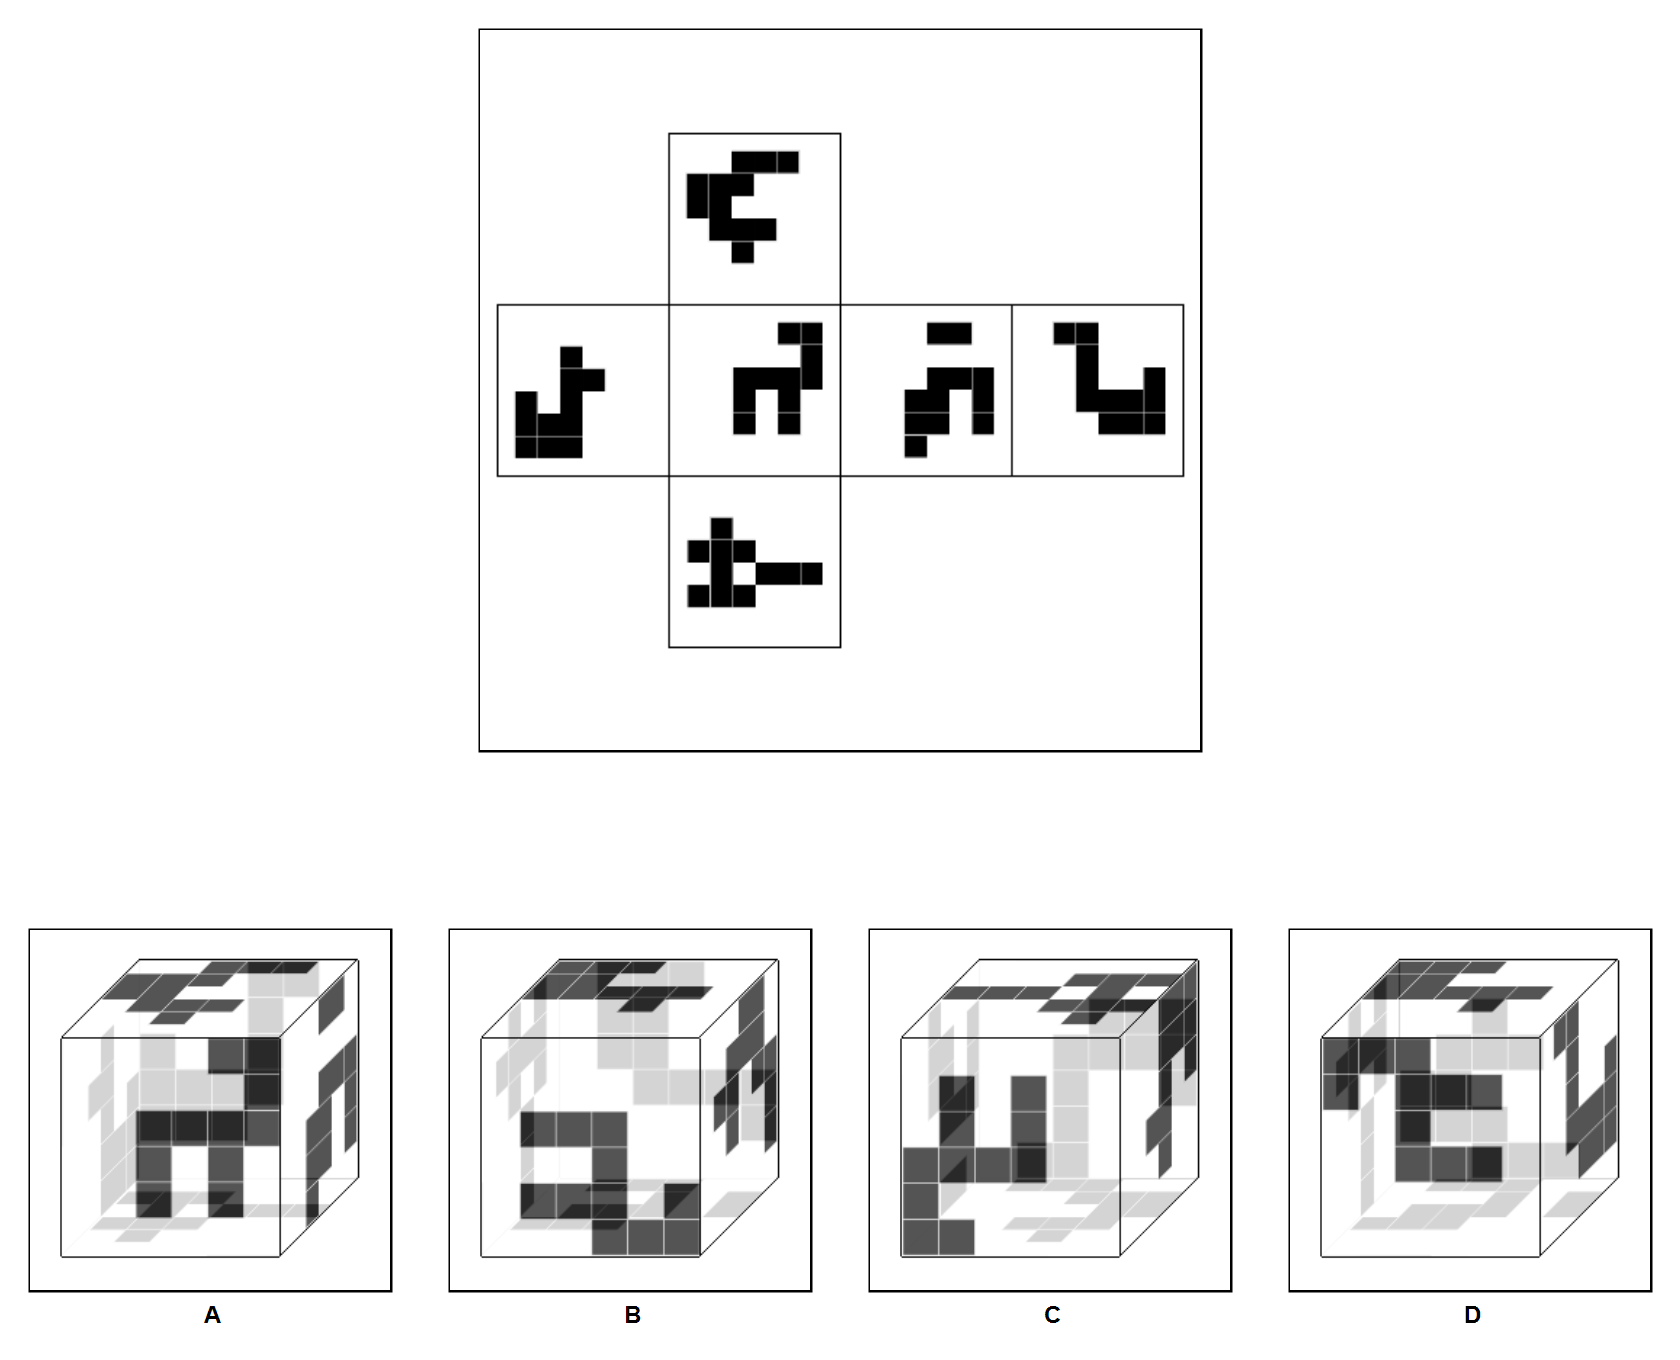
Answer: D